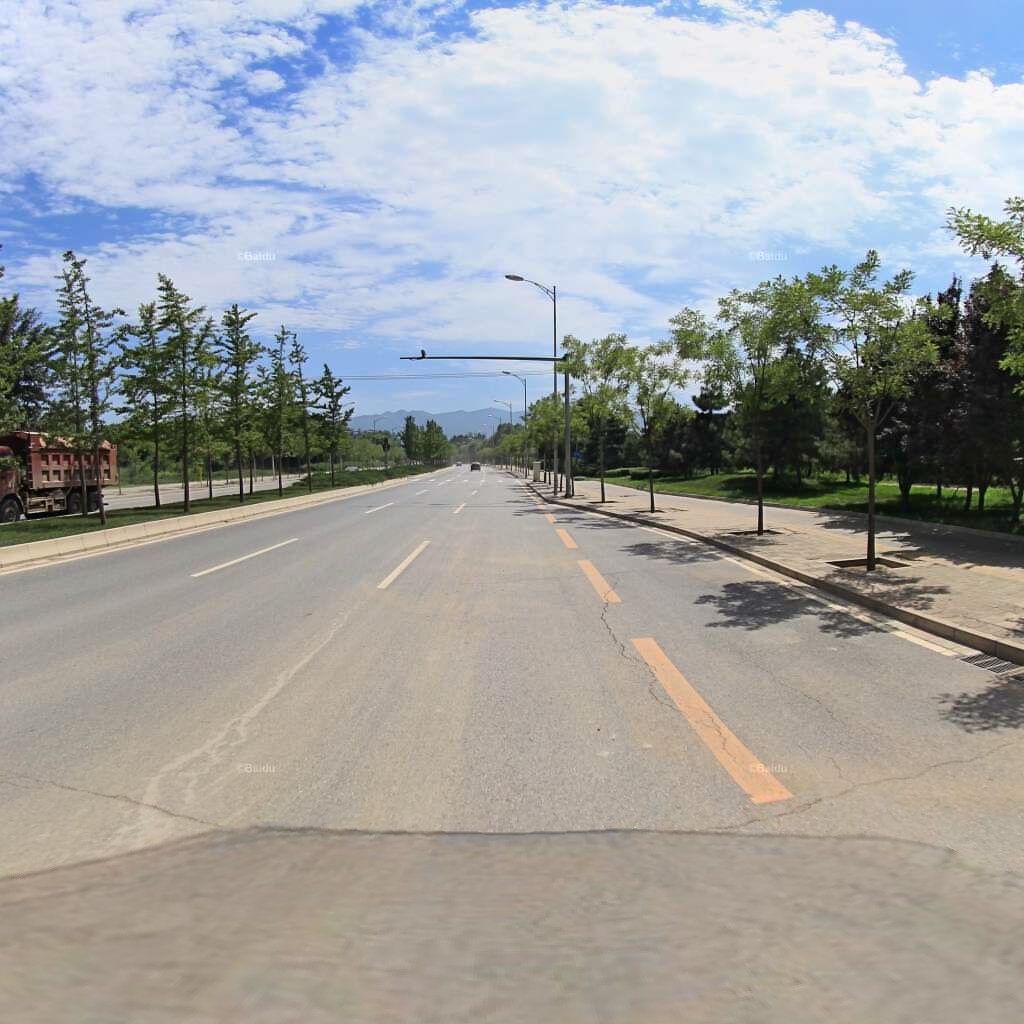
Region: Haidian
Road damage annotations: longitudinal crack, transverse crack, transverse crack, longitudinal crack, longitudinal crack